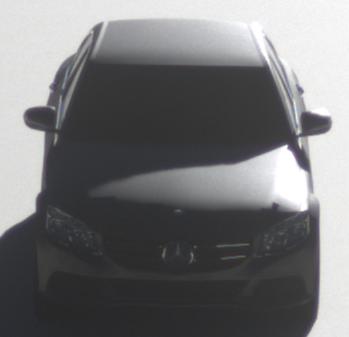
Make: Mercedes-Benz
Model: C 160
Detailed model: C-Class (205) Limousine
Model produced from: 2015/04
Model produced until: 2018/04
Doors: 4
Color: gray
Road condition: dry road
Daytime: morning or afternoon
Contrast: high contrast